Question: We use Google Drive Java Client API, Oauth 2.0, and Google Apps Domain Wide Delegation and incremental Upload
File, PDF is in Google Drive (no problems in upload) but Google Drive Web Client Preview PDF is not available (also happens with .doc and .docx files).

Is there a way of using Google Drive API as if the user uploads directly file? Where is the "bad" configuration that prevents "preview" from appearing? Dowloading file works perfect (as I tell before upload).
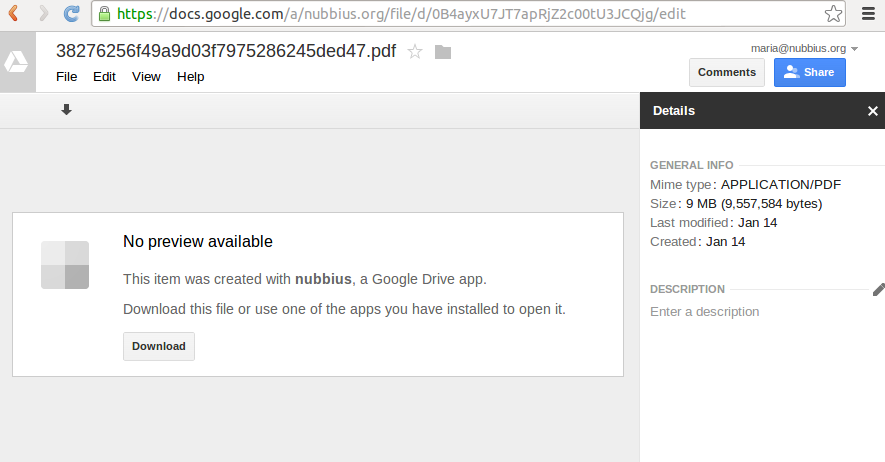
Answer: grabbing at straws, but I notice your Mime type is in upper case (APPLICATION/PDF). When I look at pdfs in my Drive, the mime type is lower case (application/pdf).